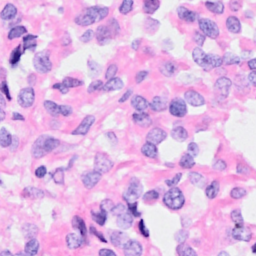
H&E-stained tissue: Breast